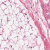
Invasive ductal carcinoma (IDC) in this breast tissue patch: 0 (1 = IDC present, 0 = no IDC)